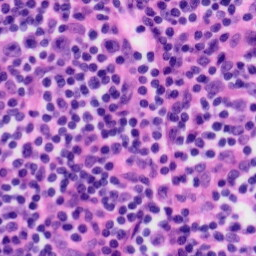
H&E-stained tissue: Tonsil